Aerial crown-view tile of a tropical tree (Barro Colorado Island, Panama), acquired 20250317:
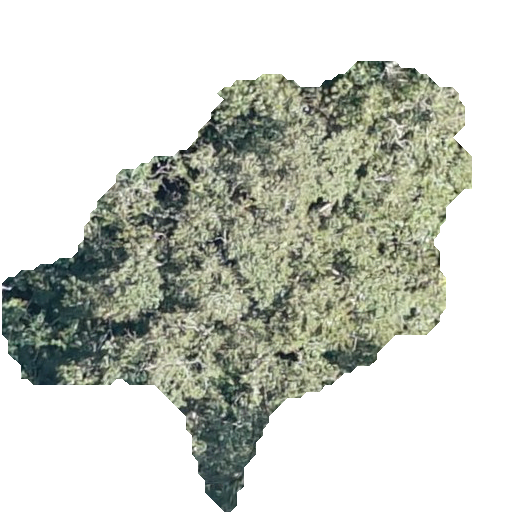
Species: Luehea seemannii
GBIF accepted scientific name: Luehea seemannii
Crown area: 169.252 m²